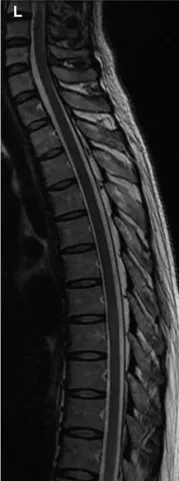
Magnetic Resonance Imaging Findings. Before teriflunomide administration, MRI demonstrated new punctate enhancing lesions in the left frontal lobe, and ,abnormal signals in the thoracic spinal cord at T6-7 of the skull, and ,spinal cord.
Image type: radiology (mri)